Brain MRI, t2w sequence, axial 2D slice.
Patient: age 43, sex M, weight 95 kg, height 1.95 m
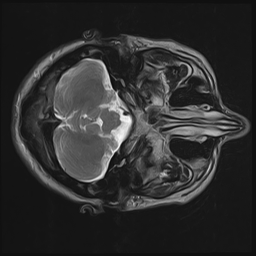